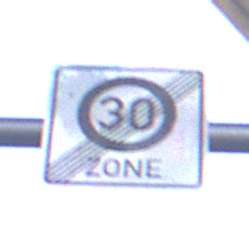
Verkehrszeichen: EndeZone30
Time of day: Midday
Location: Roofed (Underpass)
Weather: Clear
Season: NotSpecified
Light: Natural